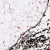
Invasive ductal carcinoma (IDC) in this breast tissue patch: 0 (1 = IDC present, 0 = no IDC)